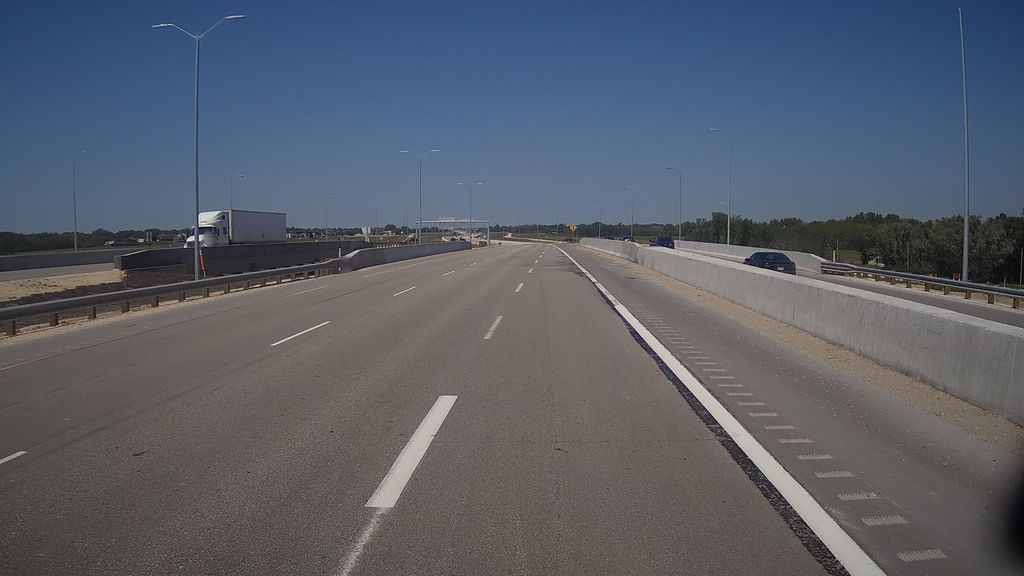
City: winnipeg